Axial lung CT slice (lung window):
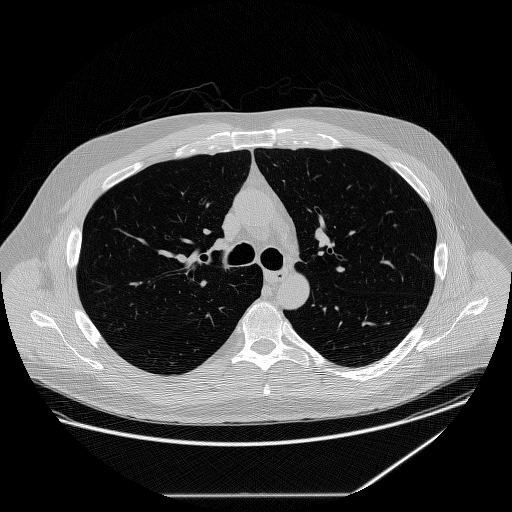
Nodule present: no